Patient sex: M
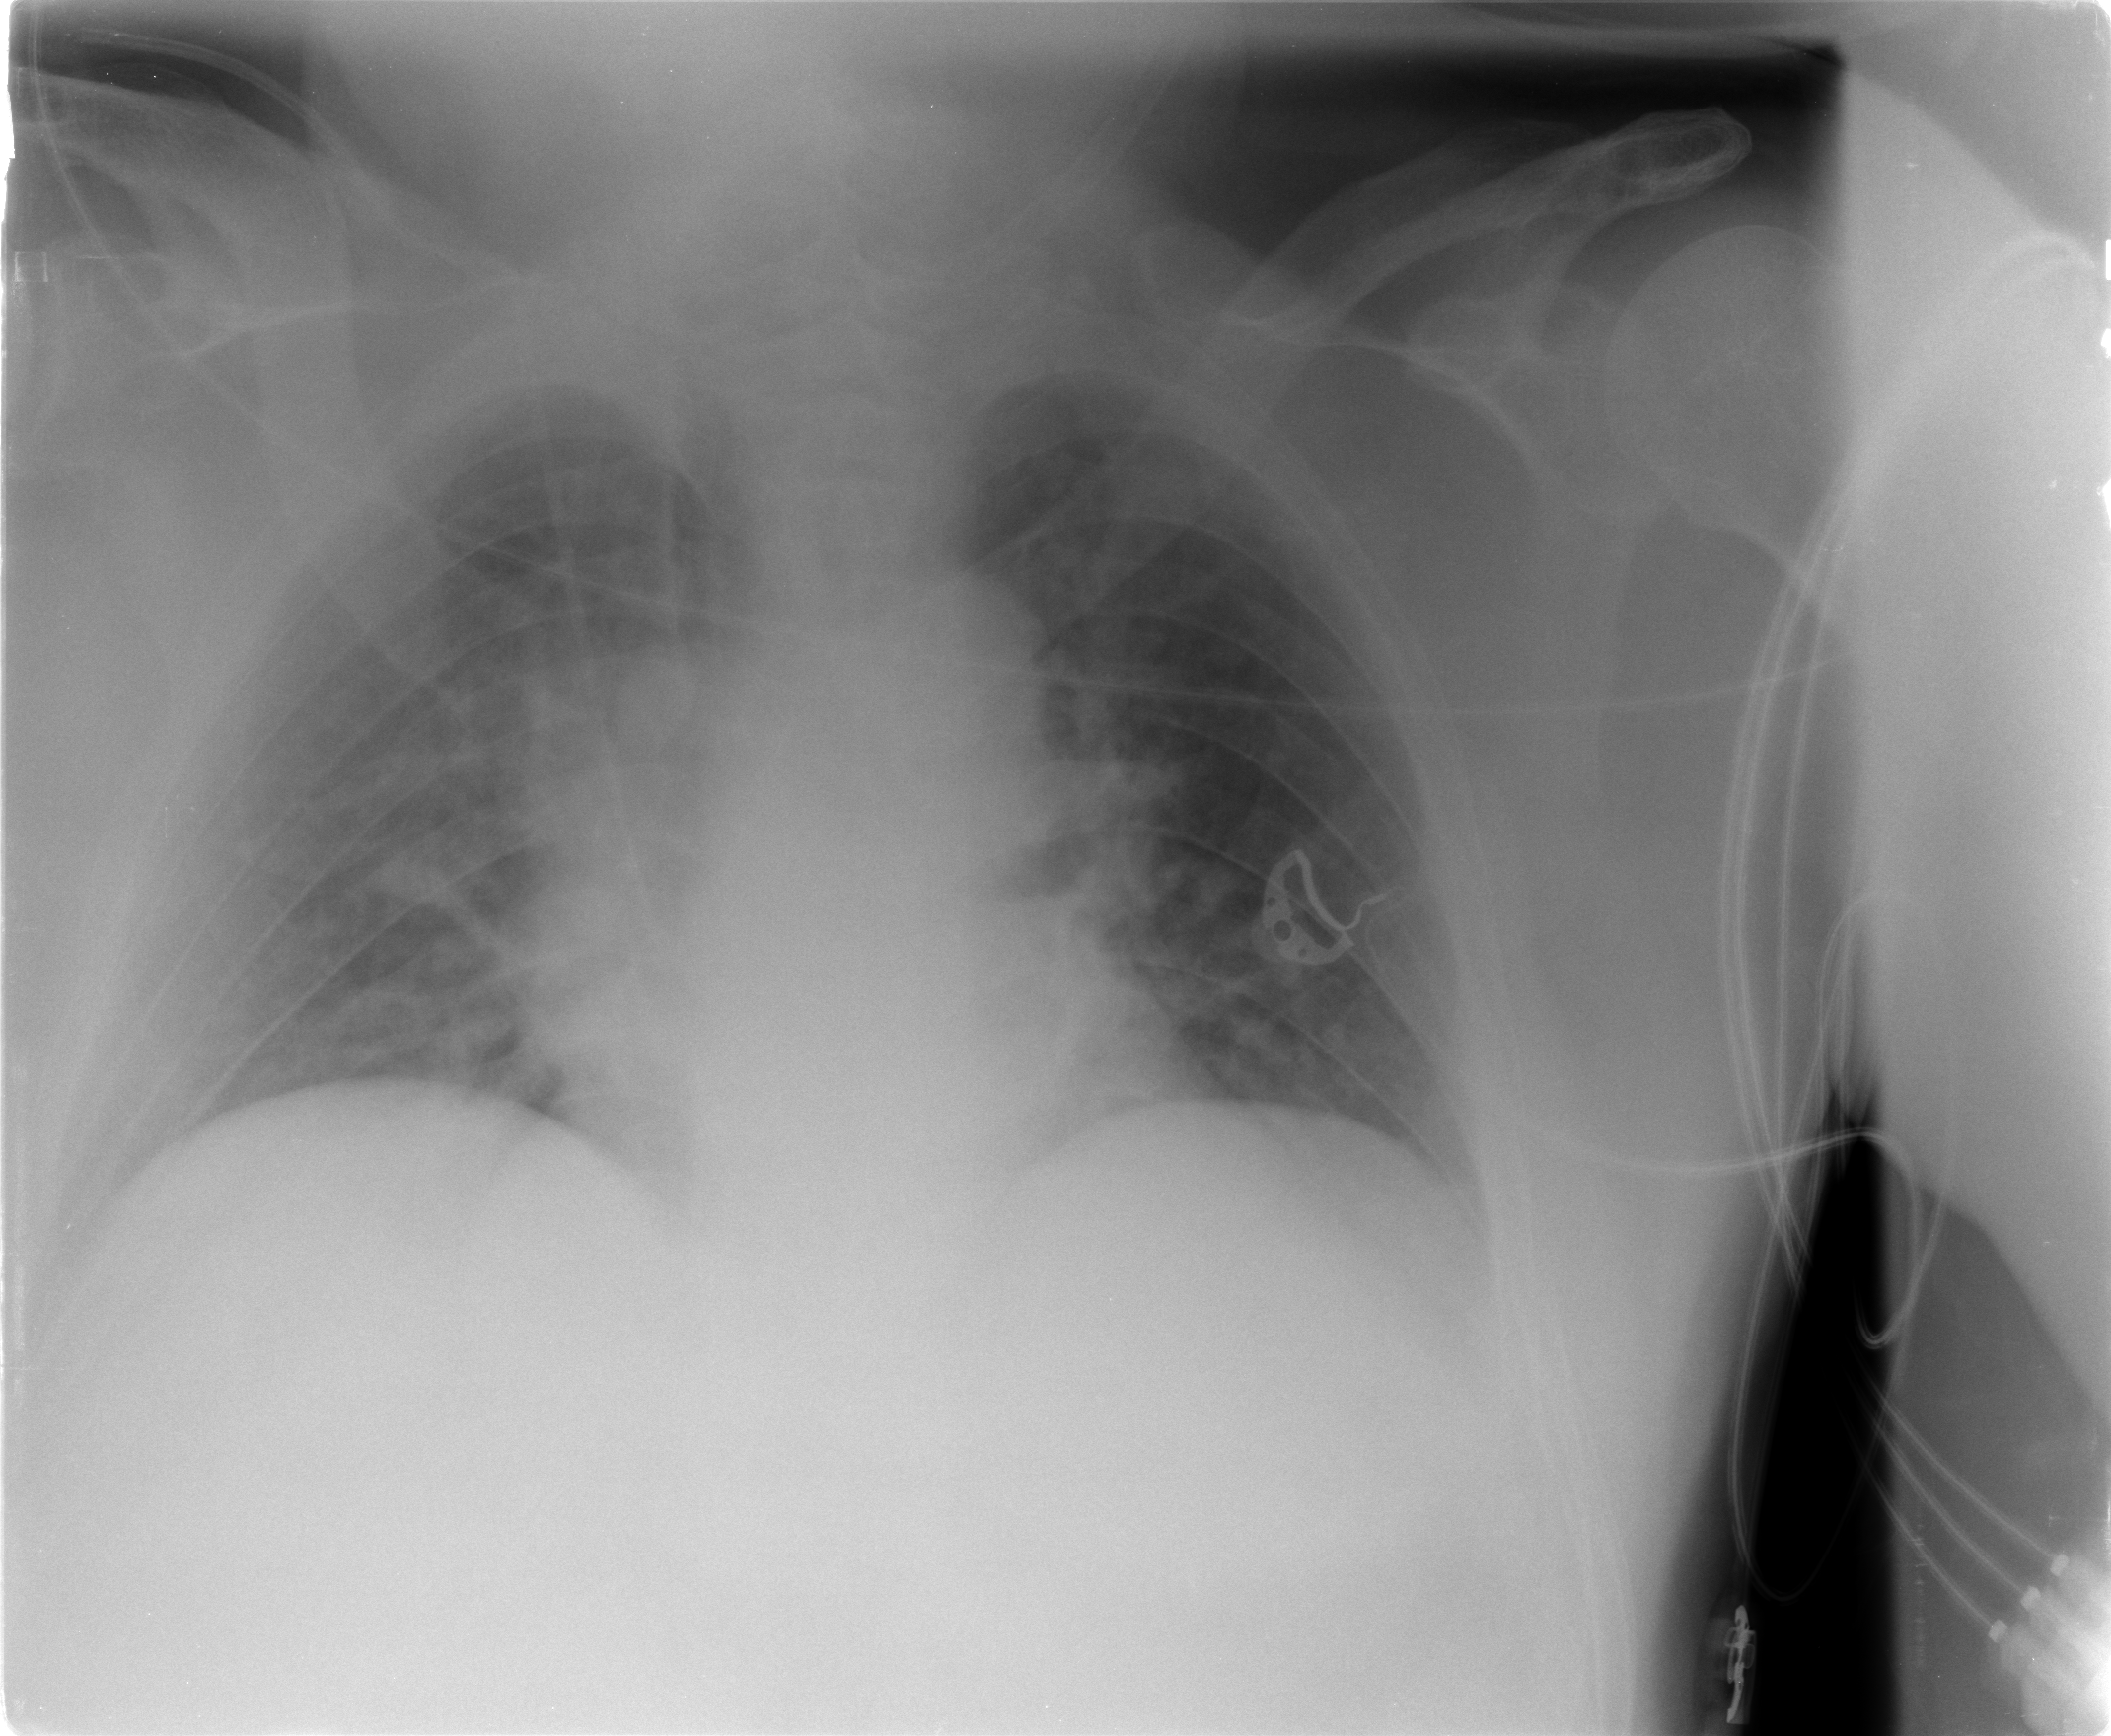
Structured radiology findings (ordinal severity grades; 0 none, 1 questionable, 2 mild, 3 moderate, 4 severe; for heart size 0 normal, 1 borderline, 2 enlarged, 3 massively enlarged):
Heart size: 0
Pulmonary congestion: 2
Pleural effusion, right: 0
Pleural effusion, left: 0
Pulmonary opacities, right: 0
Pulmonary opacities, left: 0
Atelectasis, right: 1
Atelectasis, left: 1